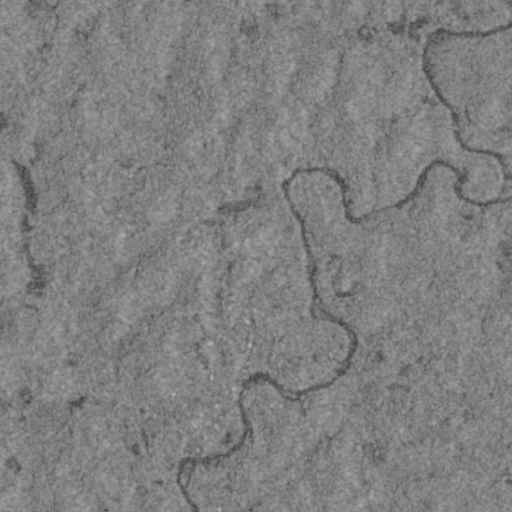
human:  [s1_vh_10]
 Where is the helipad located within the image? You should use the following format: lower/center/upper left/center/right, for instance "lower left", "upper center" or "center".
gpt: The helipad is located in the lower right of the image.
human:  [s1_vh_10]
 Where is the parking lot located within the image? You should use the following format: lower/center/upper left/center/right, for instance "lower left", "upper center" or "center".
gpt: The parking lot is located in the lower center of the image.
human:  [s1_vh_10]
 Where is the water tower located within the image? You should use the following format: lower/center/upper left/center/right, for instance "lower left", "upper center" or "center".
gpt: The water tower is located in the lower center of the image.
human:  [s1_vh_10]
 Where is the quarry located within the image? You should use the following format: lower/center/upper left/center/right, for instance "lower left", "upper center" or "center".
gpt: There is no quarry in the image.

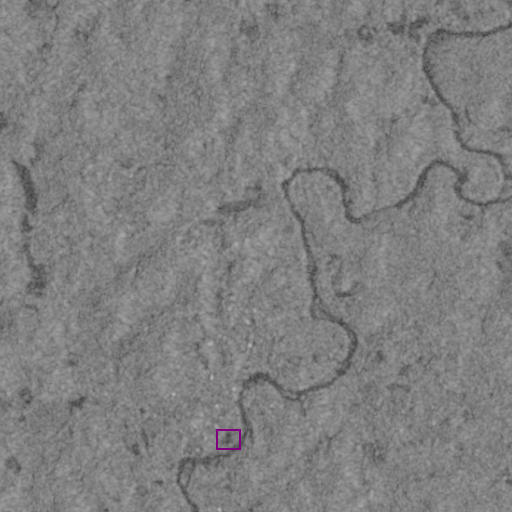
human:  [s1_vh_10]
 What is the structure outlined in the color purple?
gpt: The structure outlined in purple is a parking lot.
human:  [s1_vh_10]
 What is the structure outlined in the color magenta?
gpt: There is no magenta outline.